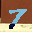
Label: 7